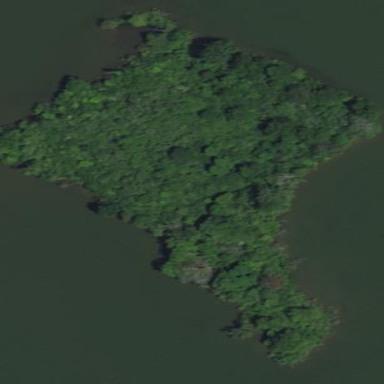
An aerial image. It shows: Islet.